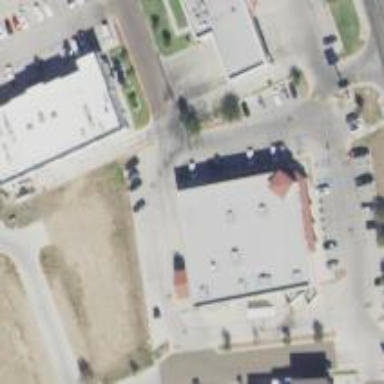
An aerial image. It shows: Pharmacy providing healthcare services.